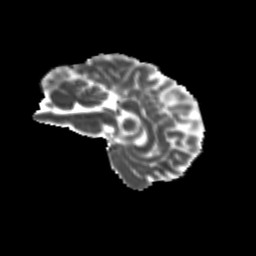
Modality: MD
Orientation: sagittal
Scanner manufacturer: siemens
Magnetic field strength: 3 T
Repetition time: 9.2 s
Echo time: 0.084 s